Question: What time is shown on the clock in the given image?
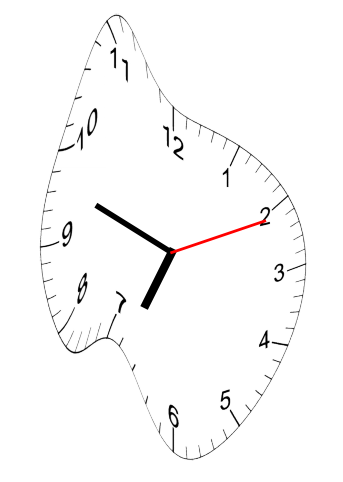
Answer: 06:48:11